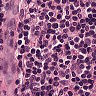
Metastatic tissue present: no